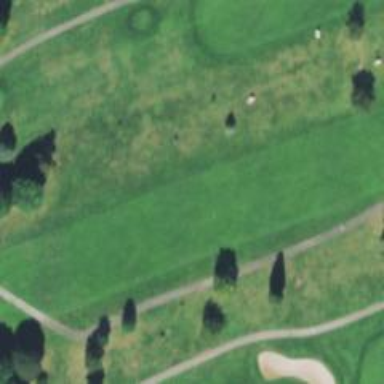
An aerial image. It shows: Golf hole.